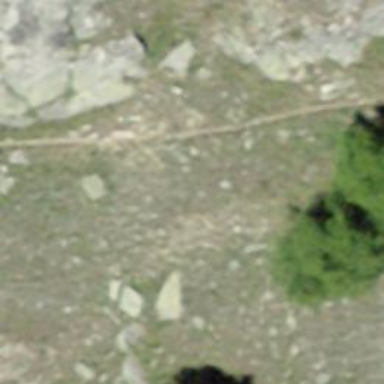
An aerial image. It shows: Path.